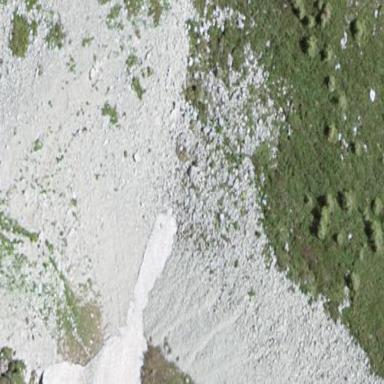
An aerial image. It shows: Natural scree.